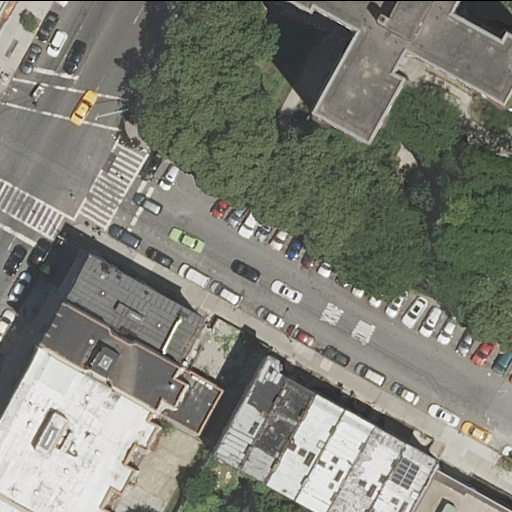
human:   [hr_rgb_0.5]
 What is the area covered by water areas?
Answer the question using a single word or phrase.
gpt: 0m2

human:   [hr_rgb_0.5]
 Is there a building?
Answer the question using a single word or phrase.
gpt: yes

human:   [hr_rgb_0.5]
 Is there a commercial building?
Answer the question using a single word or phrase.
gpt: no

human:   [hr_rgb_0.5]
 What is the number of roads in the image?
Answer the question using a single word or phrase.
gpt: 4

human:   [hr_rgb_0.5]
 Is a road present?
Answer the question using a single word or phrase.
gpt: yes

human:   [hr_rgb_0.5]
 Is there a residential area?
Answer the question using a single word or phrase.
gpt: yes

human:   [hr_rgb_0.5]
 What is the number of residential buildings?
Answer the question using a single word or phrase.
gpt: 14

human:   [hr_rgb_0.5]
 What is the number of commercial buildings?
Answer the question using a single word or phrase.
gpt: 0

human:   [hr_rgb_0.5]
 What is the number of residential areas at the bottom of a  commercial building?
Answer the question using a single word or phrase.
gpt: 0

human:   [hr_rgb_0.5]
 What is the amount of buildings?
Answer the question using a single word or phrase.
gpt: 15

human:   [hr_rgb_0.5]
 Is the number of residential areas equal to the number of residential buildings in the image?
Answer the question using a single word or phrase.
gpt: no

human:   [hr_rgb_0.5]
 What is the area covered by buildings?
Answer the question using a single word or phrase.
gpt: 3389m2

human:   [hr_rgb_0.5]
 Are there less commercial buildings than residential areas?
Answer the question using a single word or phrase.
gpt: yes

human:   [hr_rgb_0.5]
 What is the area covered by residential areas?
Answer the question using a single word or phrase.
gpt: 6662m2

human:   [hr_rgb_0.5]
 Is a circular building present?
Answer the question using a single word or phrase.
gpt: no

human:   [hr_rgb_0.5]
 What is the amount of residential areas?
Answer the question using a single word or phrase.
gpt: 1

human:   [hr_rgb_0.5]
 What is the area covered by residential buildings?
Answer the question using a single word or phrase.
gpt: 2105m2

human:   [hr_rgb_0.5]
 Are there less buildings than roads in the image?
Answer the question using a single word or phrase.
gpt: no

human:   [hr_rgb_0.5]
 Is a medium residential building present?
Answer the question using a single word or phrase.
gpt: yes

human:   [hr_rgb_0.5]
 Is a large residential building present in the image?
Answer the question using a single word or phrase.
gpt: no

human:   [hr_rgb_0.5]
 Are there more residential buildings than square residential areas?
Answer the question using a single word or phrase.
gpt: yes

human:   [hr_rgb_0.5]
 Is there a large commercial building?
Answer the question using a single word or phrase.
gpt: no

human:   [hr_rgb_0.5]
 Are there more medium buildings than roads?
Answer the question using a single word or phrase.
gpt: yes

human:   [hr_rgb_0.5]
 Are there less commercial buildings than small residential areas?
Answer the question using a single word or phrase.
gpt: no

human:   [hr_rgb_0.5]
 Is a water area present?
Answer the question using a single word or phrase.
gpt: no

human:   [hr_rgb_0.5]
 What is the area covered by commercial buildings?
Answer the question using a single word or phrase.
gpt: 0m2

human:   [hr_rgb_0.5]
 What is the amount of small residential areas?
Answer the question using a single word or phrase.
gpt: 0

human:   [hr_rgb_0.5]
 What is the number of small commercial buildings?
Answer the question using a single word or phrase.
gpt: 0

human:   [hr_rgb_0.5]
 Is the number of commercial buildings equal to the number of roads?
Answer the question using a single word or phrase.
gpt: no

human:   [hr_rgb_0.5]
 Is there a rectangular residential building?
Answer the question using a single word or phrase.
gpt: yes

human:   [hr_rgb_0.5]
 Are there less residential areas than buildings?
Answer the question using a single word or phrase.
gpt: yes

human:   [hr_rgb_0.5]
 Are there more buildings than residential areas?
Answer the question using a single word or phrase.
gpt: yes

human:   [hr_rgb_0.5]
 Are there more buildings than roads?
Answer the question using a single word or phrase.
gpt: yes

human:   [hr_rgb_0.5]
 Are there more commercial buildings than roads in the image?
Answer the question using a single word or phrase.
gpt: no

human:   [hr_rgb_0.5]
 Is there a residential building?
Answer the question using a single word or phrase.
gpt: yes

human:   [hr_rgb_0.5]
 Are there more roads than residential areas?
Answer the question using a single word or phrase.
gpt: yes

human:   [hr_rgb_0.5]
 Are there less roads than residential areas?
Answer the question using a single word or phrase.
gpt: no

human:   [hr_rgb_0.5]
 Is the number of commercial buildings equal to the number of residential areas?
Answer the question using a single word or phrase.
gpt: no

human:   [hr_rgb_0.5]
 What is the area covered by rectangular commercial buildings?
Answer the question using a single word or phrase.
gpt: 0m2

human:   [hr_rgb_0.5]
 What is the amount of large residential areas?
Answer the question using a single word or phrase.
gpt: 1

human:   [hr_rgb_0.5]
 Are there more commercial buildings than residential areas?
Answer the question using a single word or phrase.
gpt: no

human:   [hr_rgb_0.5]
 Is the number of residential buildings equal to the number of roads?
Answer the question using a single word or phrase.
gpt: no

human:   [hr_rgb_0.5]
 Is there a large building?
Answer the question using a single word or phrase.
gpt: yes

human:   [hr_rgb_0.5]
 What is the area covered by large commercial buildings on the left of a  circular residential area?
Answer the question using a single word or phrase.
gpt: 0m2

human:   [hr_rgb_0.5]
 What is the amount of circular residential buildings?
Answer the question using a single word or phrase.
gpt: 0

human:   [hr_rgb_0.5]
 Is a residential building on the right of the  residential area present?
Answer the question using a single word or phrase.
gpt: no

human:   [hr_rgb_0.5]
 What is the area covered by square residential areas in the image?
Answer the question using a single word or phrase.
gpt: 0m2

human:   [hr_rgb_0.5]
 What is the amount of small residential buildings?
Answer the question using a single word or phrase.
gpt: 4

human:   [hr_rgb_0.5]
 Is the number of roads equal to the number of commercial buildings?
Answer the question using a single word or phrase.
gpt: no

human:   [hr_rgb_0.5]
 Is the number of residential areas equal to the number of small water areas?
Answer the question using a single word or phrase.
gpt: no

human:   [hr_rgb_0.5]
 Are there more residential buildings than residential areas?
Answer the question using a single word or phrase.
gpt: yes

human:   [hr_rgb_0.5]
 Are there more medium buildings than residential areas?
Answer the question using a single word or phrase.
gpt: yes

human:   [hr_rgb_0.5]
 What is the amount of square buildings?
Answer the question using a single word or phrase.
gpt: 0

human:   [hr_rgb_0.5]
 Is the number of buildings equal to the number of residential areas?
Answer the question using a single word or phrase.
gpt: no

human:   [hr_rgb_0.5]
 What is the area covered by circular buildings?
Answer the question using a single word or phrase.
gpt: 0m2

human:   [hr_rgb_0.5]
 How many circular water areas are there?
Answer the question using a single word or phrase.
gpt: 0

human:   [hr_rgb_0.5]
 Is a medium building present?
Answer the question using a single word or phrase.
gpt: yes

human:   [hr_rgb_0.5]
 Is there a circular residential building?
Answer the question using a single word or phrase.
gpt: no

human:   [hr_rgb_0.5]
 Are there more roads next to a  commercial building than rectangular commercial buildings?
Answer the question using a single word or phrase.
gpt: no

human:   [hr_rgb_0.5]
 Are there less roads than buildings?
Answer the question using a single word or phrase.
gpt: yes

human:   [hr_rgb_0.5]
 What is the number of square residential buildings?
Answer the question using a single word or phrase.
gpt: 0

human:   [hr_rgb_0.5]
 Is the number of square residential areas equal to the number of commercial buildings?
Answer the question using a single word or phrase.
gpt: yes

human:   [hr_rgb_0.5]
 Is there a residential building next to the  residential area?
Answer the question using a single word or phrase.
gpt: yes

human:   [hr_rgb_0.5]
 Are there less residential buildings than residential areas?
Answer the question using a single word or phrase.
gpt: no